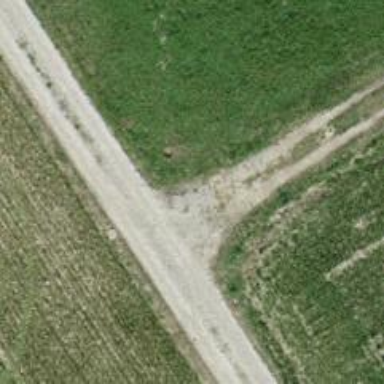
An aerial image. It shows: Gravel track with grade2 quality.